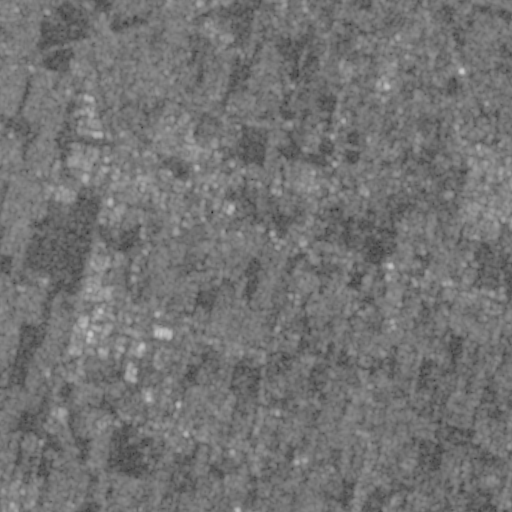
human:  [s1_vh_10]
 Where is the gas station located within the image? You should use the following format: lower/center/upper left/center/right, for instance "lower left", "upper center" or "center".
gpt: The gas station is located in the center left of the image.
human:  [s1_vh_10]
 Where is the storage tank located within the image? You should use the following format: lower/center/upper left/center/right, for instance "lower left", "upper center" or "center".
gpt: The storage tank is located in the center of the image.
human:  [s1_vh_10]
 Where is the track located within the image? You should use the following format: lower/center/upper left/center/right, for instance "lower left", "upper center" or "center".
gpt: The track is located in the upper right of the image.
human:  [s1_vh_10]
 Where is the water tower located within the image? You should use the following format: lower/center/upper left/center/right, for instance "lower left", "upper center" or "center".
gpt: The water tower is located in the upper right of the image.
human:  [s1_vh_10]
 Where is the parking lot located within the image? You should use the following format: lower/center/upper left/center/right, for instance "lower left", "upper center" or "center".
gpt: There is no parking lot in the image.

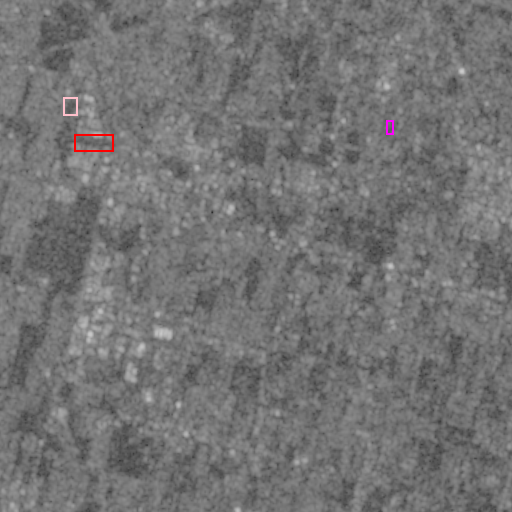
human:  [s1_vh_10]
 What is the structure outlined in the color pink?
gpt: The structure outlined in pink is a park.
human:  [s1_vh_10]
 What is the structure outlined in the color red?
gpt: The structure outlined in red is a parking lot.
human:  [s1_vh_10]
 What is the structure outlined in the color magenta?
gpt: The structure outlined in magenta is a track.
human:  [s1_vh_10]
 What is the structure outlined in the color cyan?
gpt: There is no cyan outline.